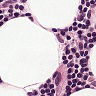
Metastatic tissue present: no